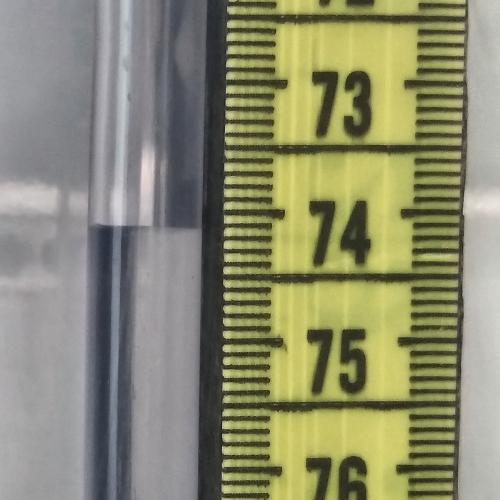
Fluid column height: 74.1 cm